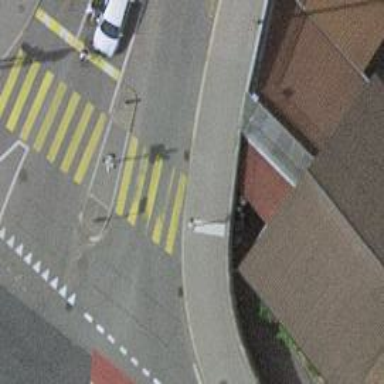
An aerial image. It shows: Kerb serving as barrier.